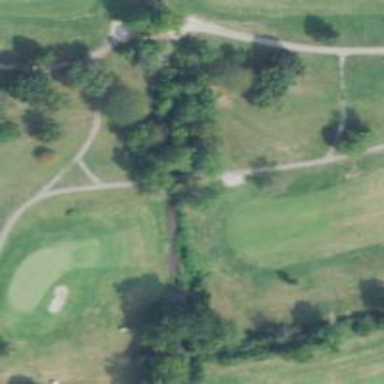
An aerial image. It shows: Path bridge on golf course.